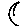
Label: moon